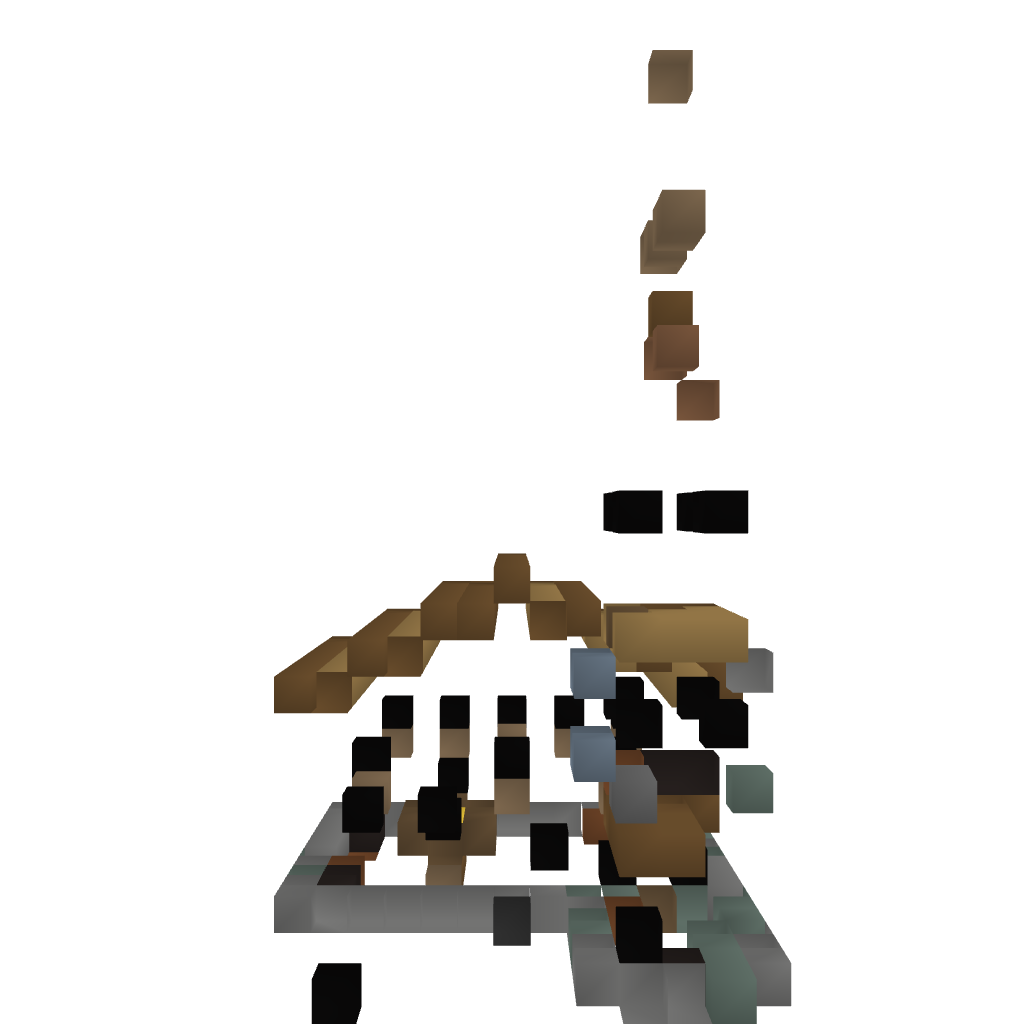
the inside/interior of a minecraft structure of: minecraft vanilla Church plus